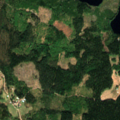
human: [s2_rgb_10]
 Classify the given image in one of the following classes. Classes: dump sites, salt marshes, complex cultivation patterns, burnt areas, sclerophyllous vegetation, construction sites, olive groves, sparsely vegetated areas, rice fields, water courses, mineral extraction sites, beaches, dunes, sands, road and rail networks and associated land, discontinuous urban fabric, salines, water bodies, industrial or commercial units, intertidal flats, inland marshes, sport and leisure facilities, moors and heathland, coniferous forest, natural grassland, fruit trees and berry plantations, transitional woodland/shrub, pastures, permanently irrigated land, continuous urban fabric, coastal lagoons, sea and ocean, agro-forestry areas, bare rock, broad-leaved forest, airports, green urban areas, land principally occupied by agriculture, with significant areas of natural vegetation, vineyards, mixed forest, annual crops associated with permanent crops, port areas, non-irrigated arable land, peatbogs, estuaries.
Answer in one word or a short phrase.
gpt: coniferous forest, mixed forest, transitional woodland/shrub, water bodies